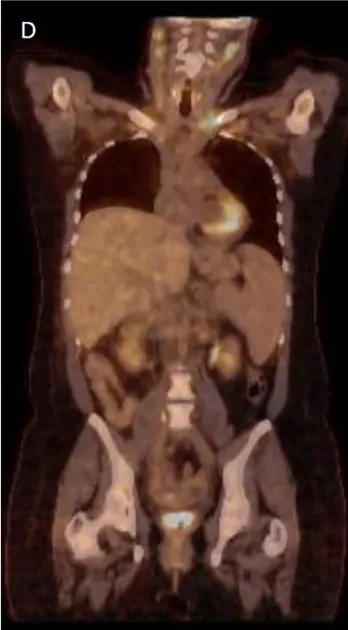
Positron emission tomography-computed tomography (PET-CT). (C, D) Control PET-CT following allogeneic hematopoietic transplantation (day +240) and after 12 months of tuberculostatic therapy demonstrating complete remission of NTM-related lymphadenopathy and remission of HLH-associated hematopoietic activation.
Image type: radiology (pet)